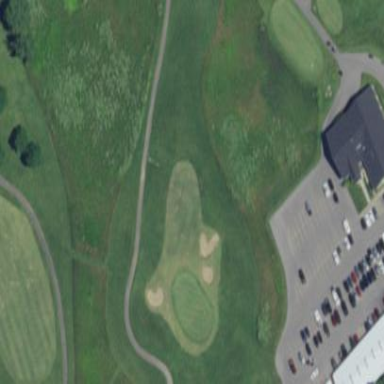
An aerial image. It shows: Designated golf cartpath along service road.